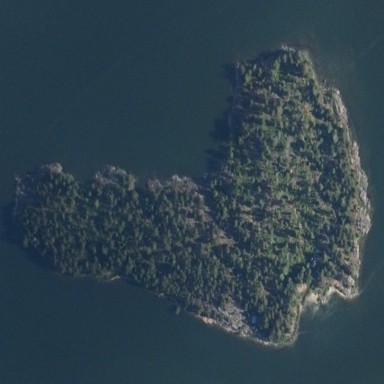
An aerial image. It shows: Islet along the coastline.